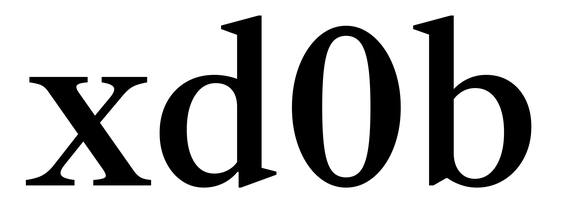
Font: LibreCaslonText_Medium